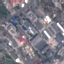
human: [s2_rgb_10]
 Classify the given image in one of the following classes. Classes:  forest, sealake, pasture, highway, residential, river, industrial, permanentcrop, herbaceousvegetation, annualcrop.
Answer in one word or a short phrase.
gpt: Industrial